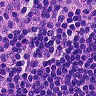
Metastatic tissue present: no